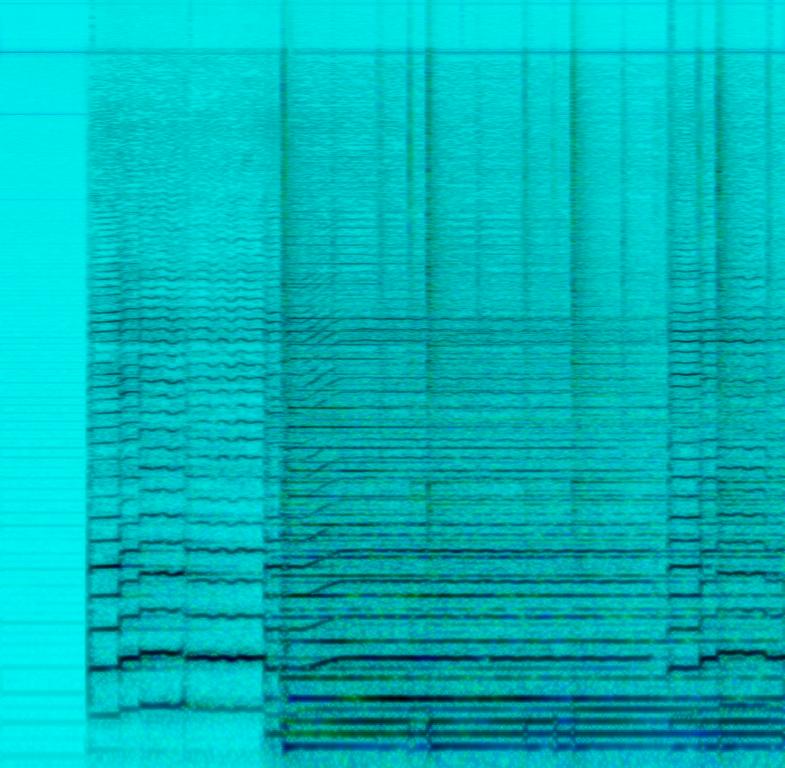
This is a country music piece. There is a fiddle playing the main melody. The acoustic guitar and the electric guitar are playing gently in the background. The song has a slow tempo. The atmosphere is sentimental. This piece can be used in the soundtrack of an American drama movie, especially during the scenes where the feeling of longing is emphasized.